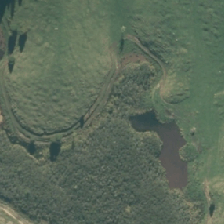
Land cover: grose_broom